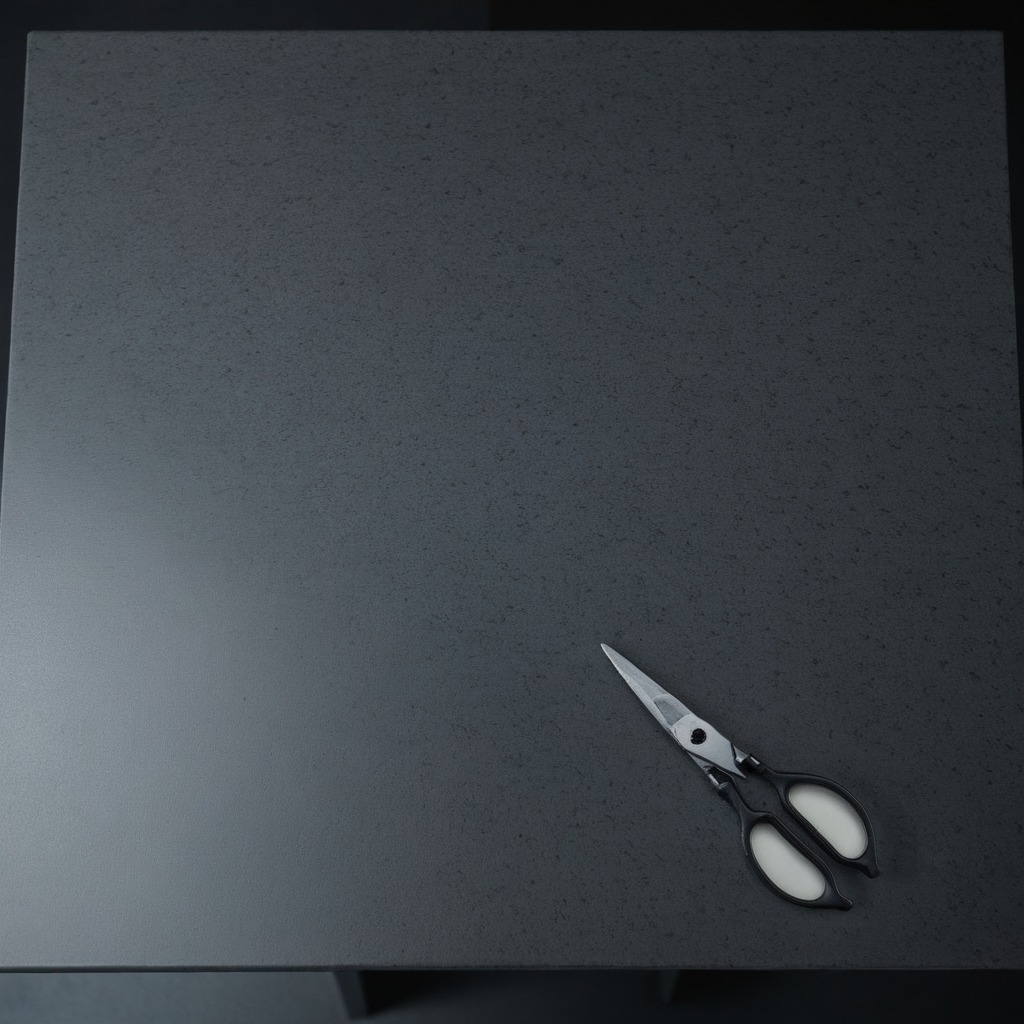
A scissor lying on a clean granite table inside a workshop at night dim ambient light soft shadows worn but